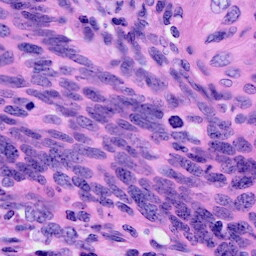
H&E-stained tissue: Cervix